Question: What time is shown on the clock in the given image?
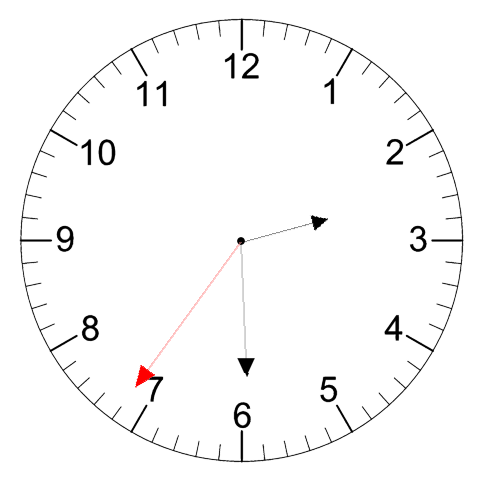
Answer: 02:29:36